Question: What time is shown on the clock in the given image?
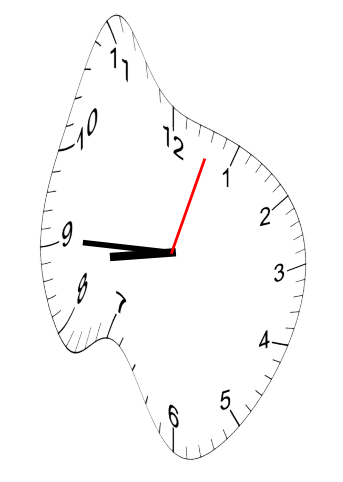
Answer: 08:45:03